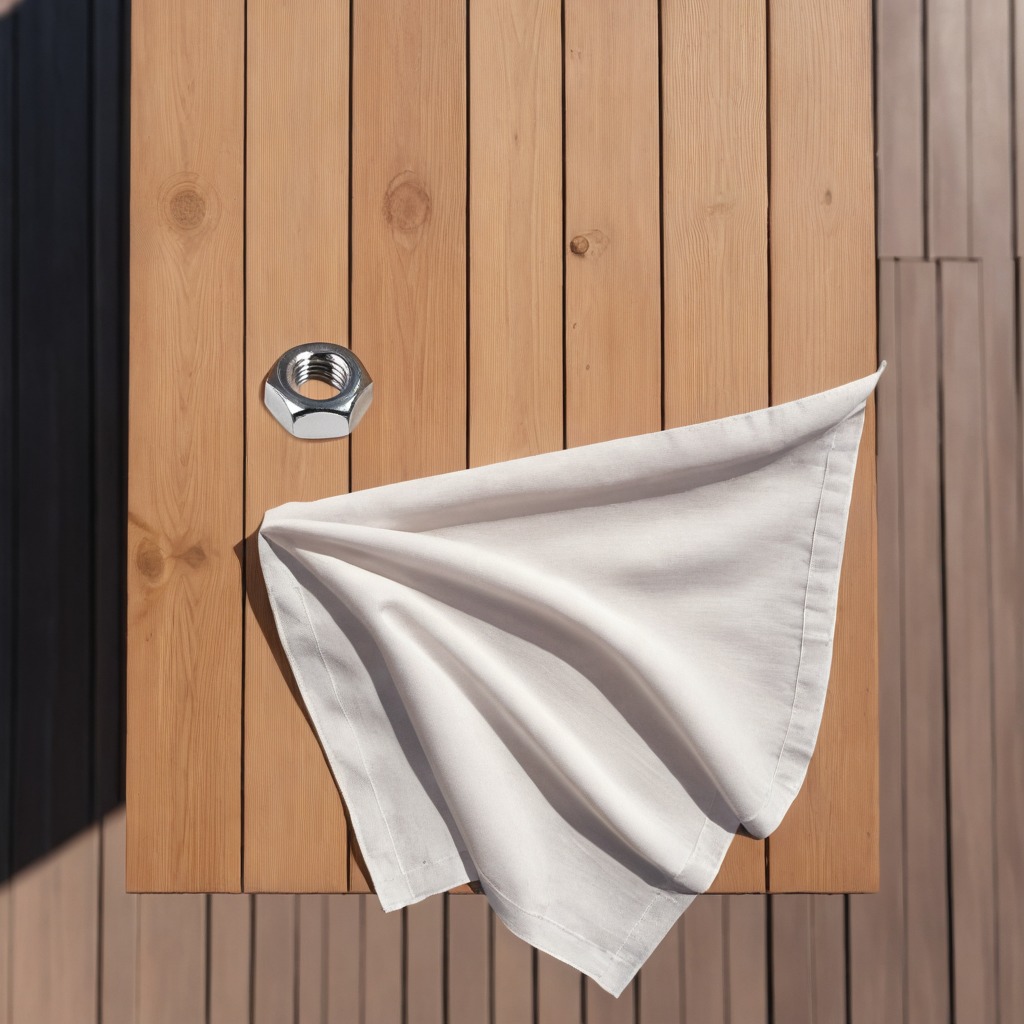
A metal nut is lying on the wooden table in an outdoor workshop during daytime bright natural light soft shadows worn but beneath the cloth.